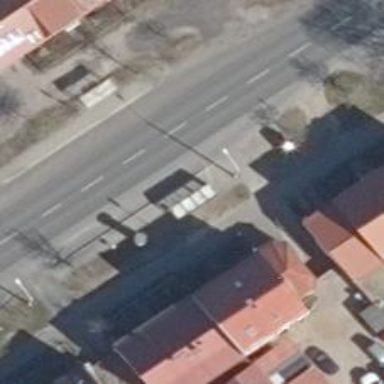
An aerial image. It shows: Shelter for public transport.